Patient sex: F
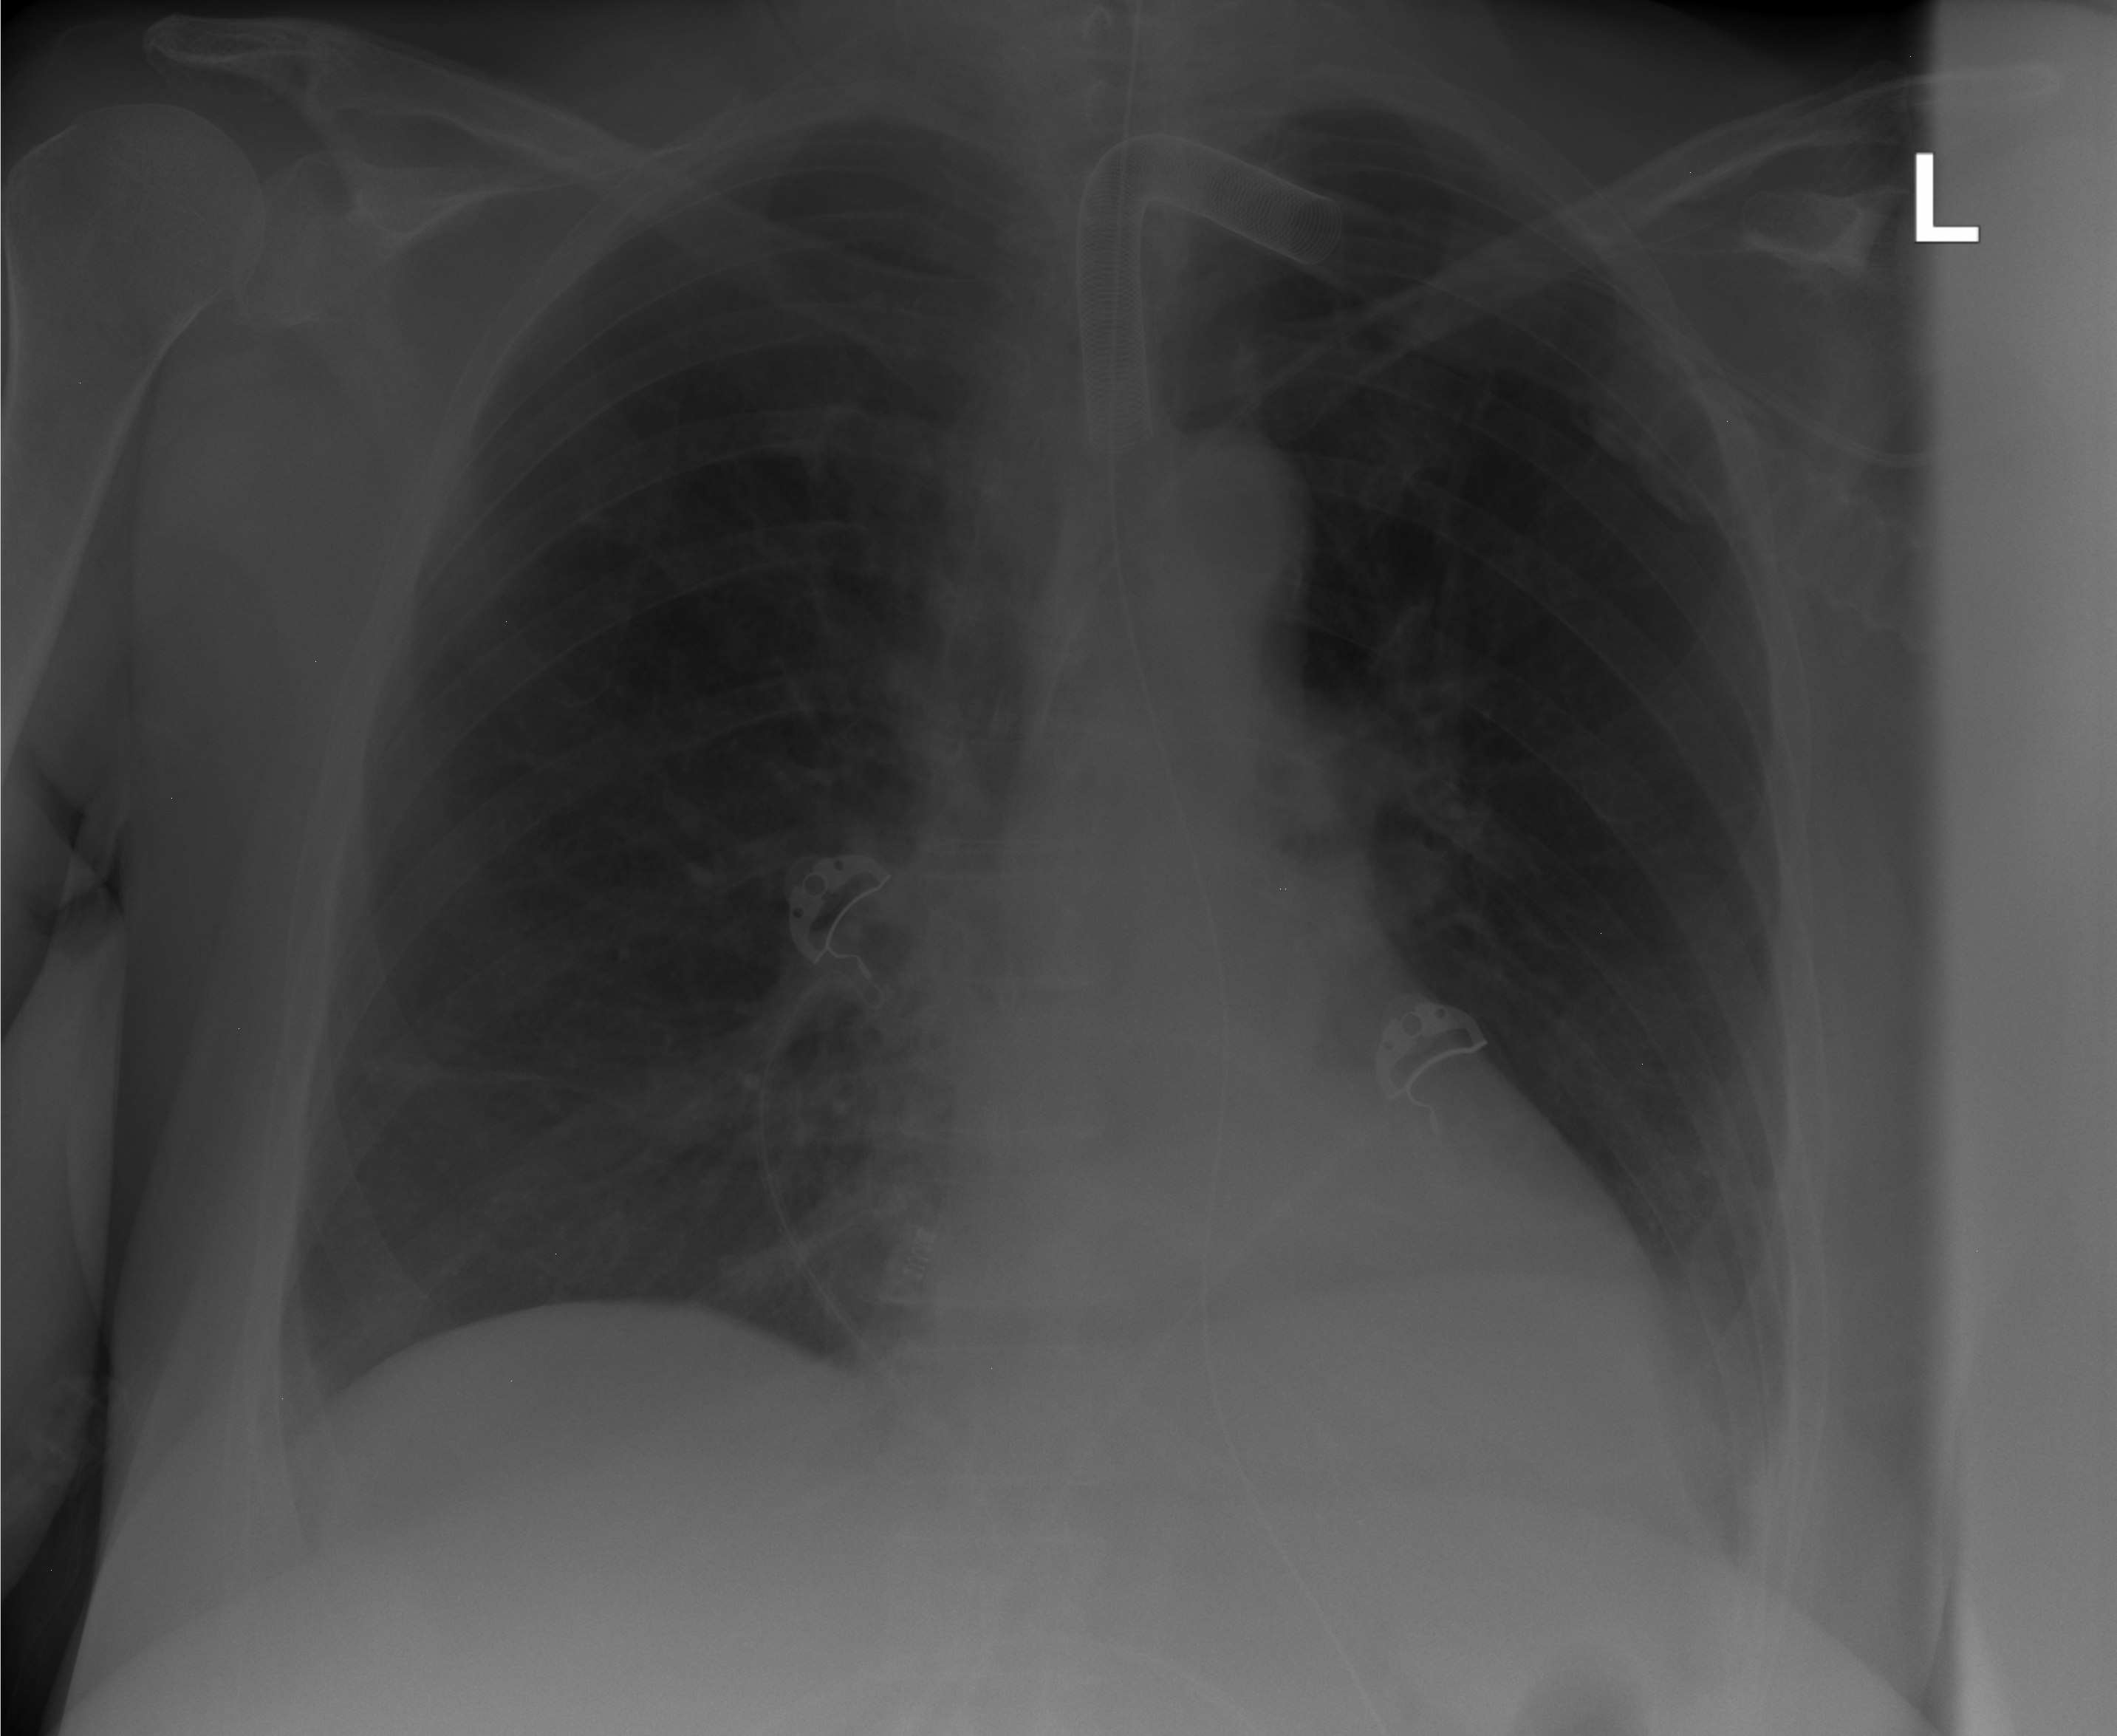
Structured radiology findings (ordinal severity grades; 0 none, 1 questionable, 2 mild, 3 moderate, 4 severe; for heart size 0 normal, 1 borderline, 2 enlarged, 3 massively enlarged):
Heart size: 0
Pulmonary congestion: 0
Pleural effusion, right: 0
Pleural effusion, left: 1
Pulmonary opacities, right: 0
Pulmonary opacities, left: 0
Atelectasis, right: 0
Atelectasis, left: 1